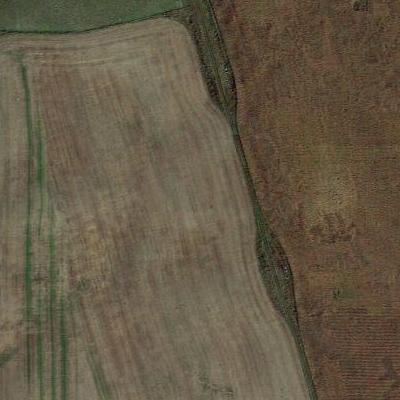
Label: Field